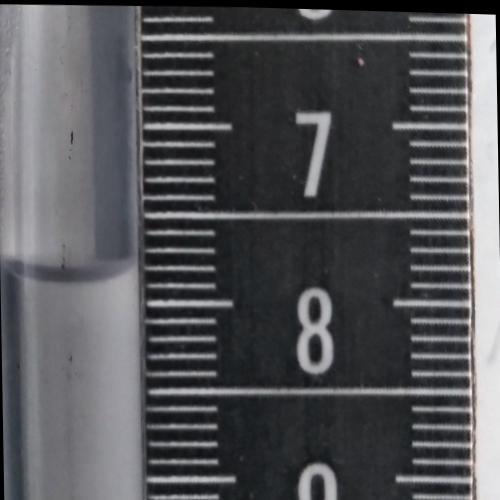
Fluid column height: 7.8 cm